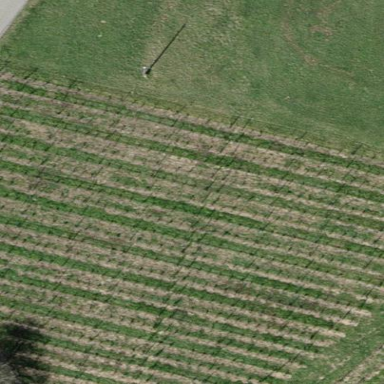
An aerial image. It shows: Vineyard where grapes are grown.